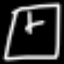
Label: square